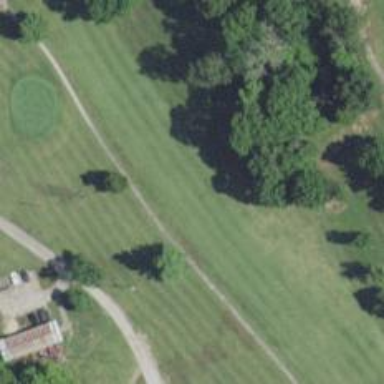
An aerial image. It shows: View of golf hole.